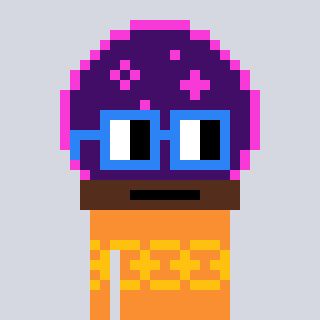
a pixel art character with square blue glasses, a crystalball-shaped head and a orange-colored body on a cool background